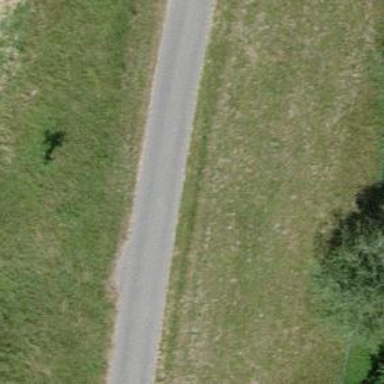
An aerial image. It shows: Unclassified road.